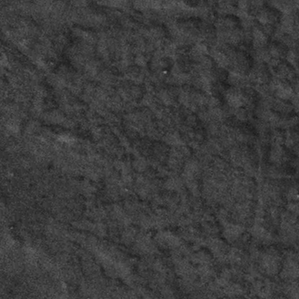
Label: frost